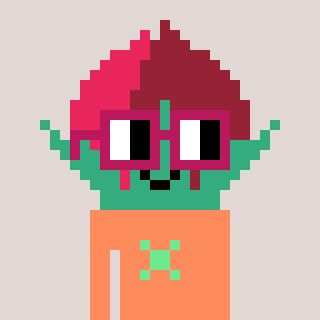
a pixel art character with square dark red glasses, a rosebud-shaped head and a peachy-colored body on a warm background